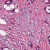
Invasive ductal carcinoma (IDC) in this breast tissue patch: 1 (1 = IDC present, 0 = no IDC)